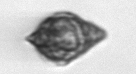
Label: Kryptoperidinium_triquetrum